Question: I'm using a 'ListView' as the ItemTemplate of a 'GridView'. The problem is I can't get the textbox inside the listview to fill the available vertical space, instead it only uses as much space as it needs:

Why is it ignoring the 'VerticalAlignment="Stretch"' I set?
'''
<ListView Margin="0,0,0,0"
Width="200"
SelectionMode="None">
<ListView.ItemsPanel>
<ItemsPanelTemplate>
<VirtualizingStackPanel Orientation="Vertical"/>
</ItemsPanelTemplate>
</ListView.ItemsPanel>
<ListView.ItemContainerStyle>
<Style TargetType="ListViewItem">
<Setter Property="HorizontalContentAlignment" Value="Stretch"/>
</Style>
</ListView.ItemContainerStyle>
<ComboBox>
<ComboBoxItem Tag="1" Content="1"/>
</ComboBox>
<TextBox AcceptsReturn="True" VerticalAlignment="Stretch" TextWrapping="Wrap" Text="Should fill everything" />
</ListView>
'''
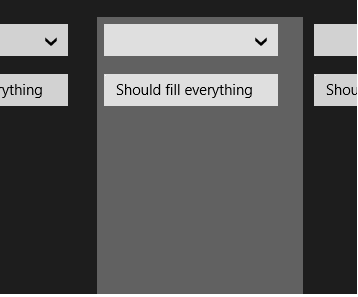
Answer: You have to put your ListView in a GridLayout in this way:
'''
<Grid>
<Grid.RowDefinitions>
<RowDefinition Height="Auto" />
<RowDefinition Height="*" />
</Grid.RowDefinitions>
<ComboBox Grid.Row="0" .... />
<ListView Grid.Row="1" .... />
</Grid>
'''